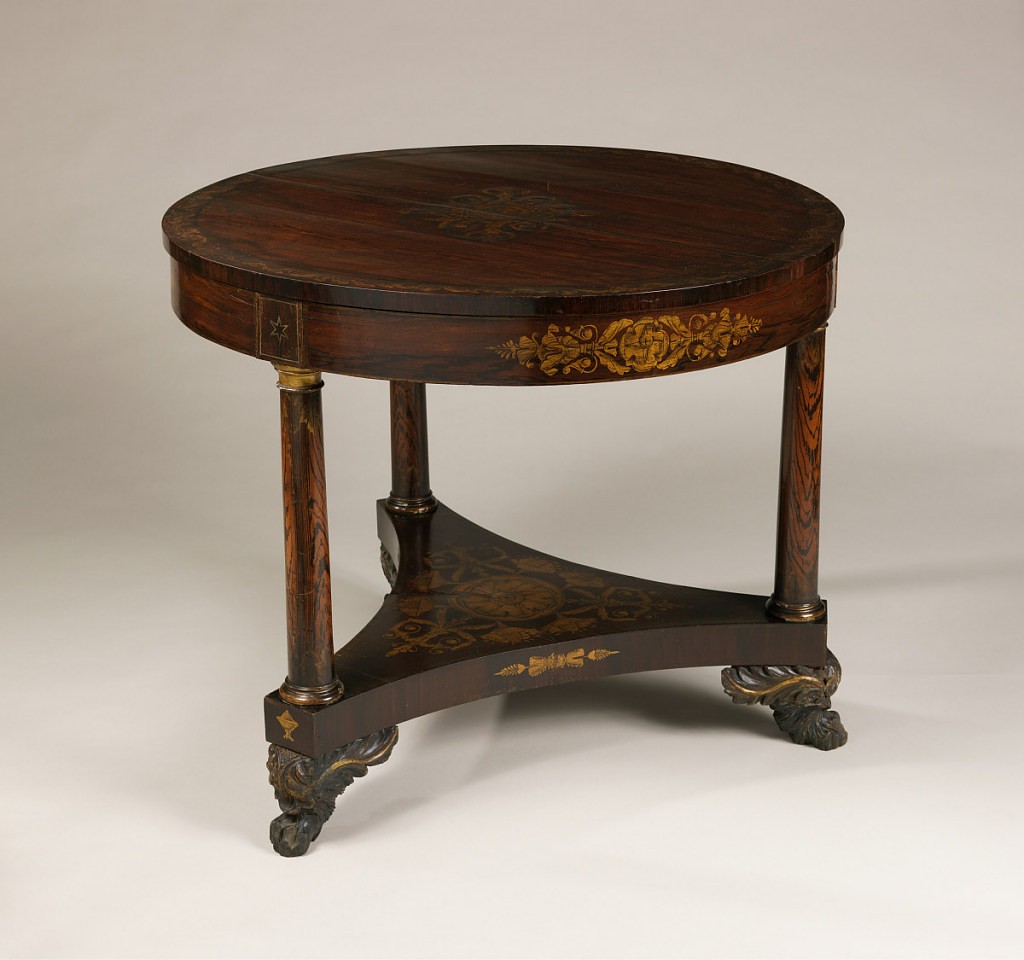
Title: Center table
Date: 1825–30
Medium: Gilt and painted mahogany
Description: Stained to simulate rosewood (faux wood grain), and stencil.